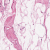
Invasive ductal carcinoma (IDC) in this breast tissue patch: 0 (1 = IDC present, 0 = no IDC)